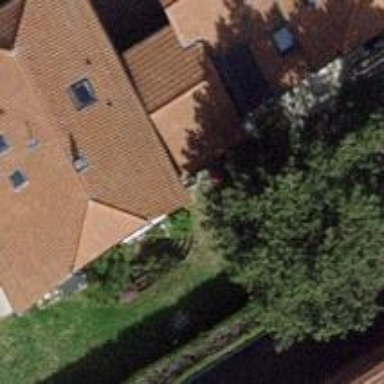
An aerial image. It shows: View of roof of building.